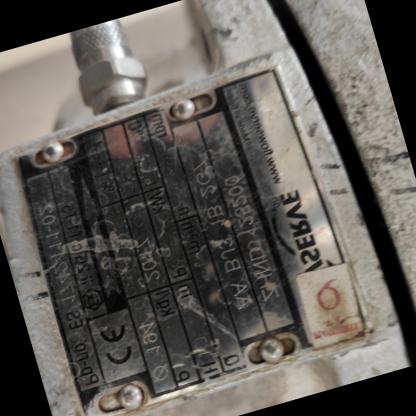
Klasa: tabliczka-znamionowa